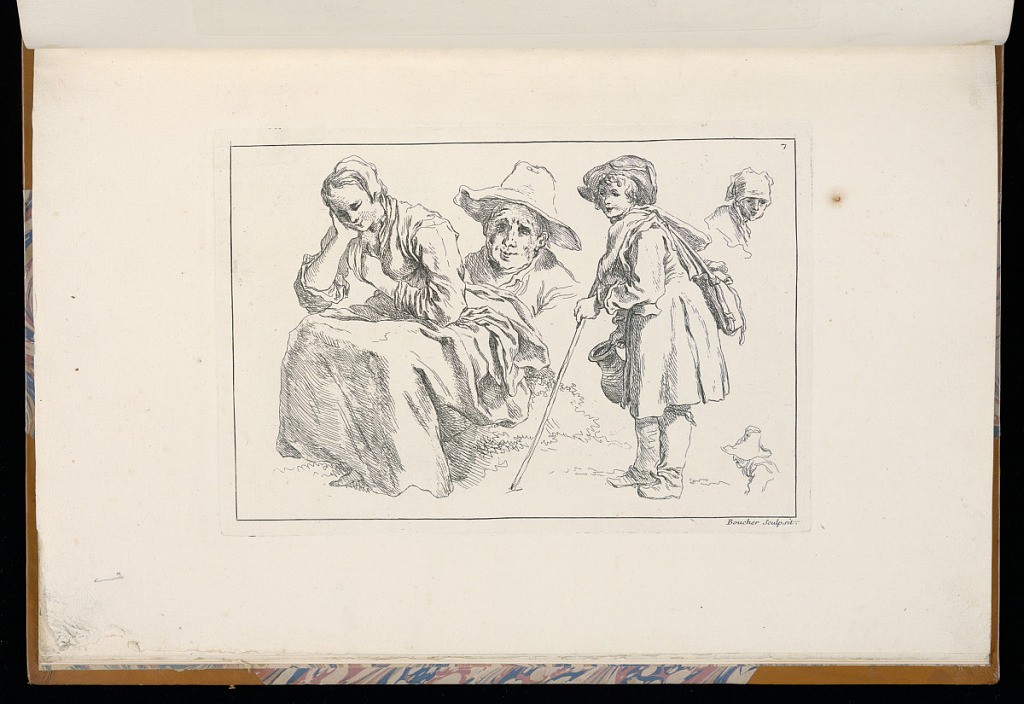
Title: Figure Studies
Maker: François Boucher, French, 1703–1770
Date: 1735
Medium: Etching on paper
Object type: Print
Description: Figure studies / sketched on a single plate. A woman seated, her head in her hand, a man's head, a young man leaning against a stick and holding a jug, and two other studies of heads. The plate is signed and numbered.